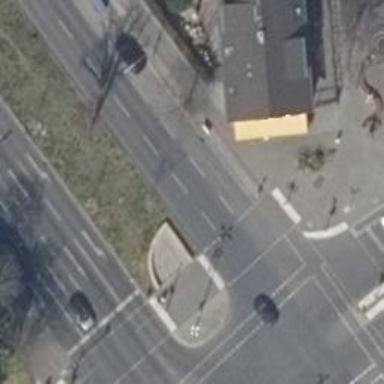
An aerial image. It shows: Road crossing with traffic signals.